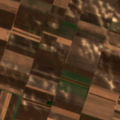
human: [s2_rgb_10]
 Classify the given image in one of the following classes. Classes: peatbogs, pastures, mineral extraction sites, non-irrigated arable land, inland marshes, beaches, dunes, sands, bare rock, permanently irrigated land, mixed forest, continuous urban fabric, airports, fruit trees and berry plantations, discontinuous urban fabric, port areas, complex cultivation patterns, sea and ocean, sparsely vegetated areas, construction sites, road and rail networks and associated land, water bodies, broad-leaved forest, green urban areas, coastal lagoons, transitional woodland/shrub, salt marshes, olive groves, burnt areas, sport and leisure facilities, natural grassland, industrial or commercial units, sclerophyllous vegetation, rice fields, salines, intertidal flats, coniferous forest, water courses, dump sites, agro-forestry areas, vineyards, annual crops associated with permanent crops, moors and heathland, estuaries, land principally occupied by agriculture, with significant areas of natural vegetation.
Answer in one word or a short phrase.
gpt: non-irrigated arable land